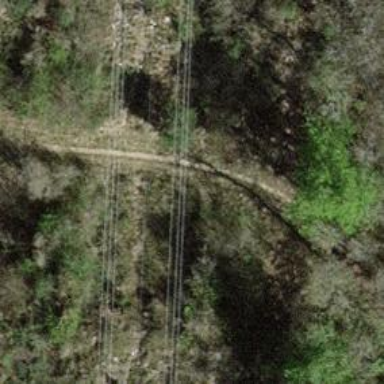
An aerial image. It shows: Path on the ground.